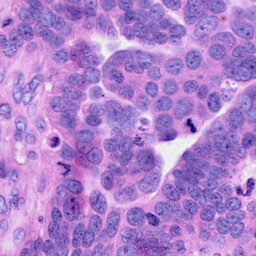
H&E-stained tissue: Ovarian